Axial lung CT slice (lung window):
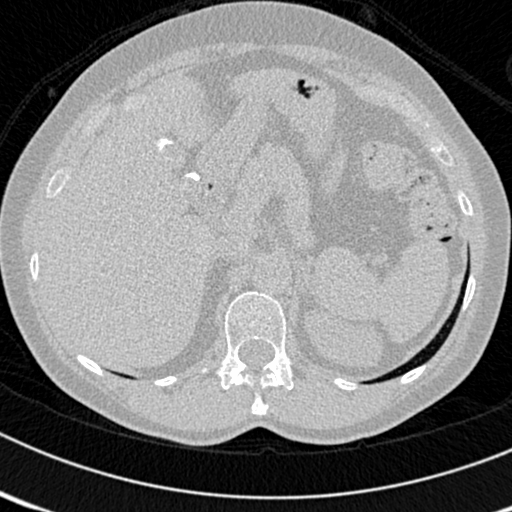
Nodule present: no